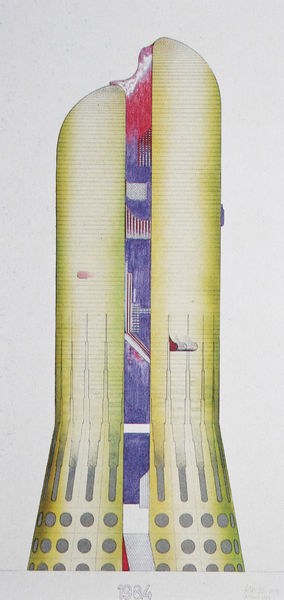
Titel: Trickling Towers, Turm-Variation
Künstler: Peter Cook
Schlagwörter: blau, gemälde, schatten, weiß, gelb, grün, komposition, bunt, frisur, grau, haar, hell, licht, zeichnung, rot, zylinder, architektur, stehen, öl, paar, rund, perücke, studie, abstrakt, grafik, graphik, lila, violett, punkte, strahlen, form, schraffur, senkrecht, apsis, kuß, abflug, konche, geometrie, konchen, teile, spalt, rakete, farbik, der kuß 2000, keise